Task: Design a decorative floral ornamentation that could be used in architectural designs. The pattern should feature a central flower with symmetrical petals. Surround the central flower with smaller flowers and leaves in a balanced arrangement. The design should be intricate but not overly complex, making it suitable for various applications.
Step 1727:
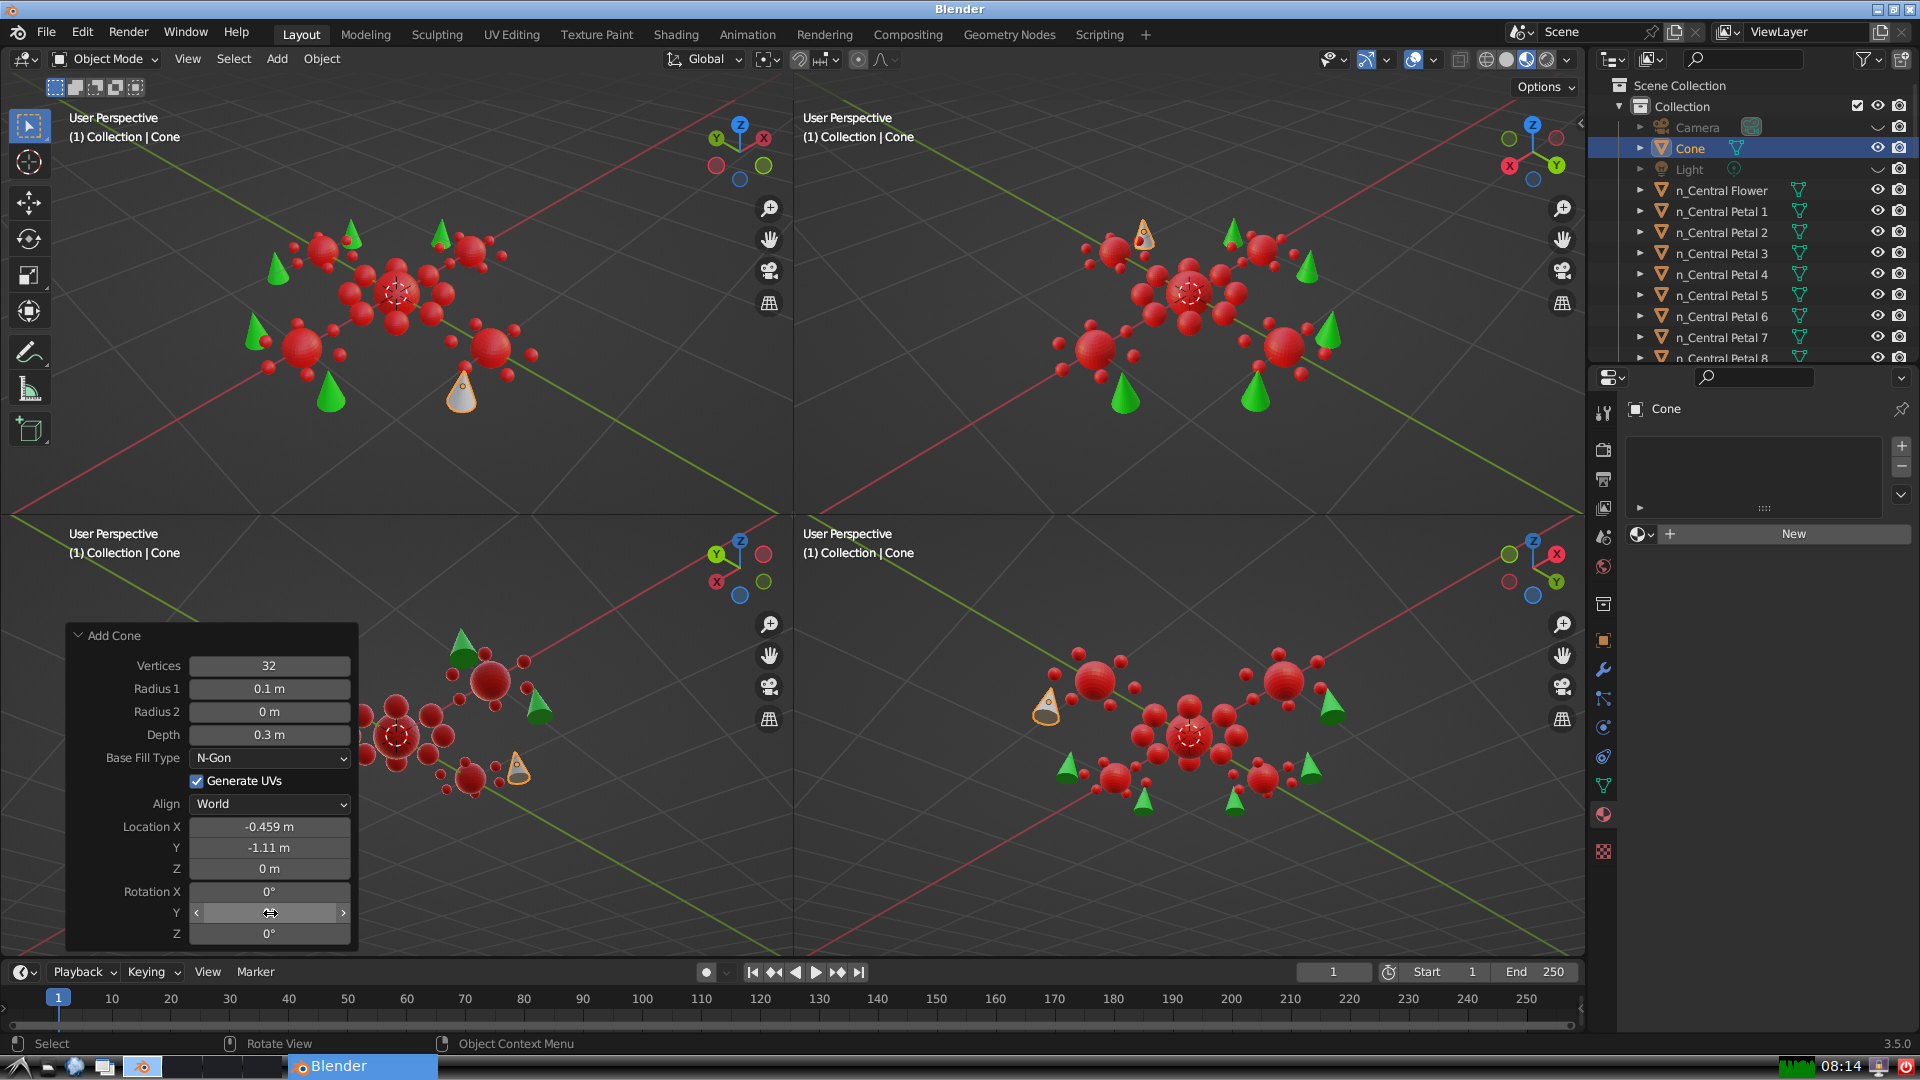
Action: {"mouse_move": [270, 933]}